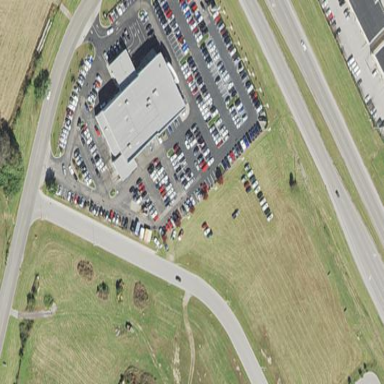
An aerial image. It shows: Retail area.